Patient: sex M, age 75
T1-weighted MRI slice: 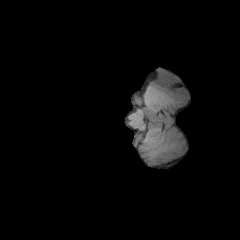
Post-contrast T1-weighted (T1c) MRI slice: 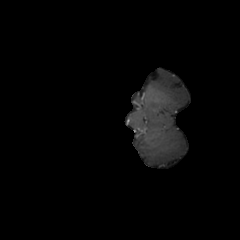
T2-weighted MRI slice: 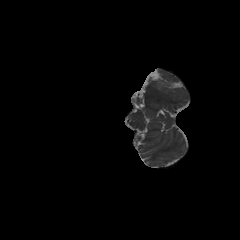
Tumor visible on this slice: no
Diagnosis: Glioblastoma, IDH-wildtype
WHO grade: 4